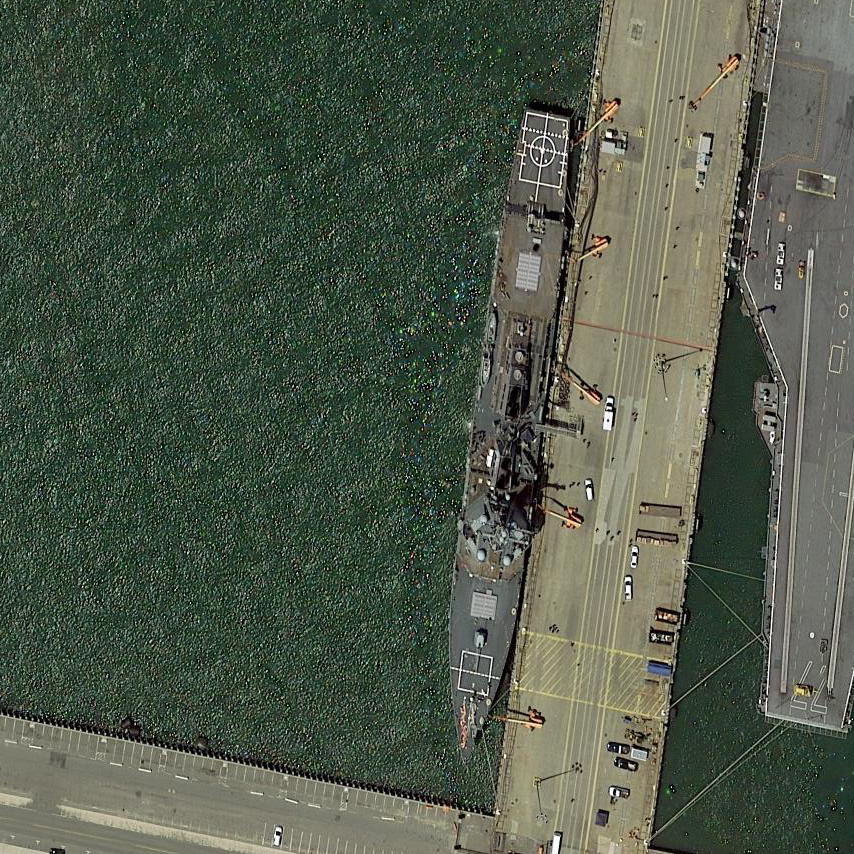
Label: destroyer